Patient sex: F
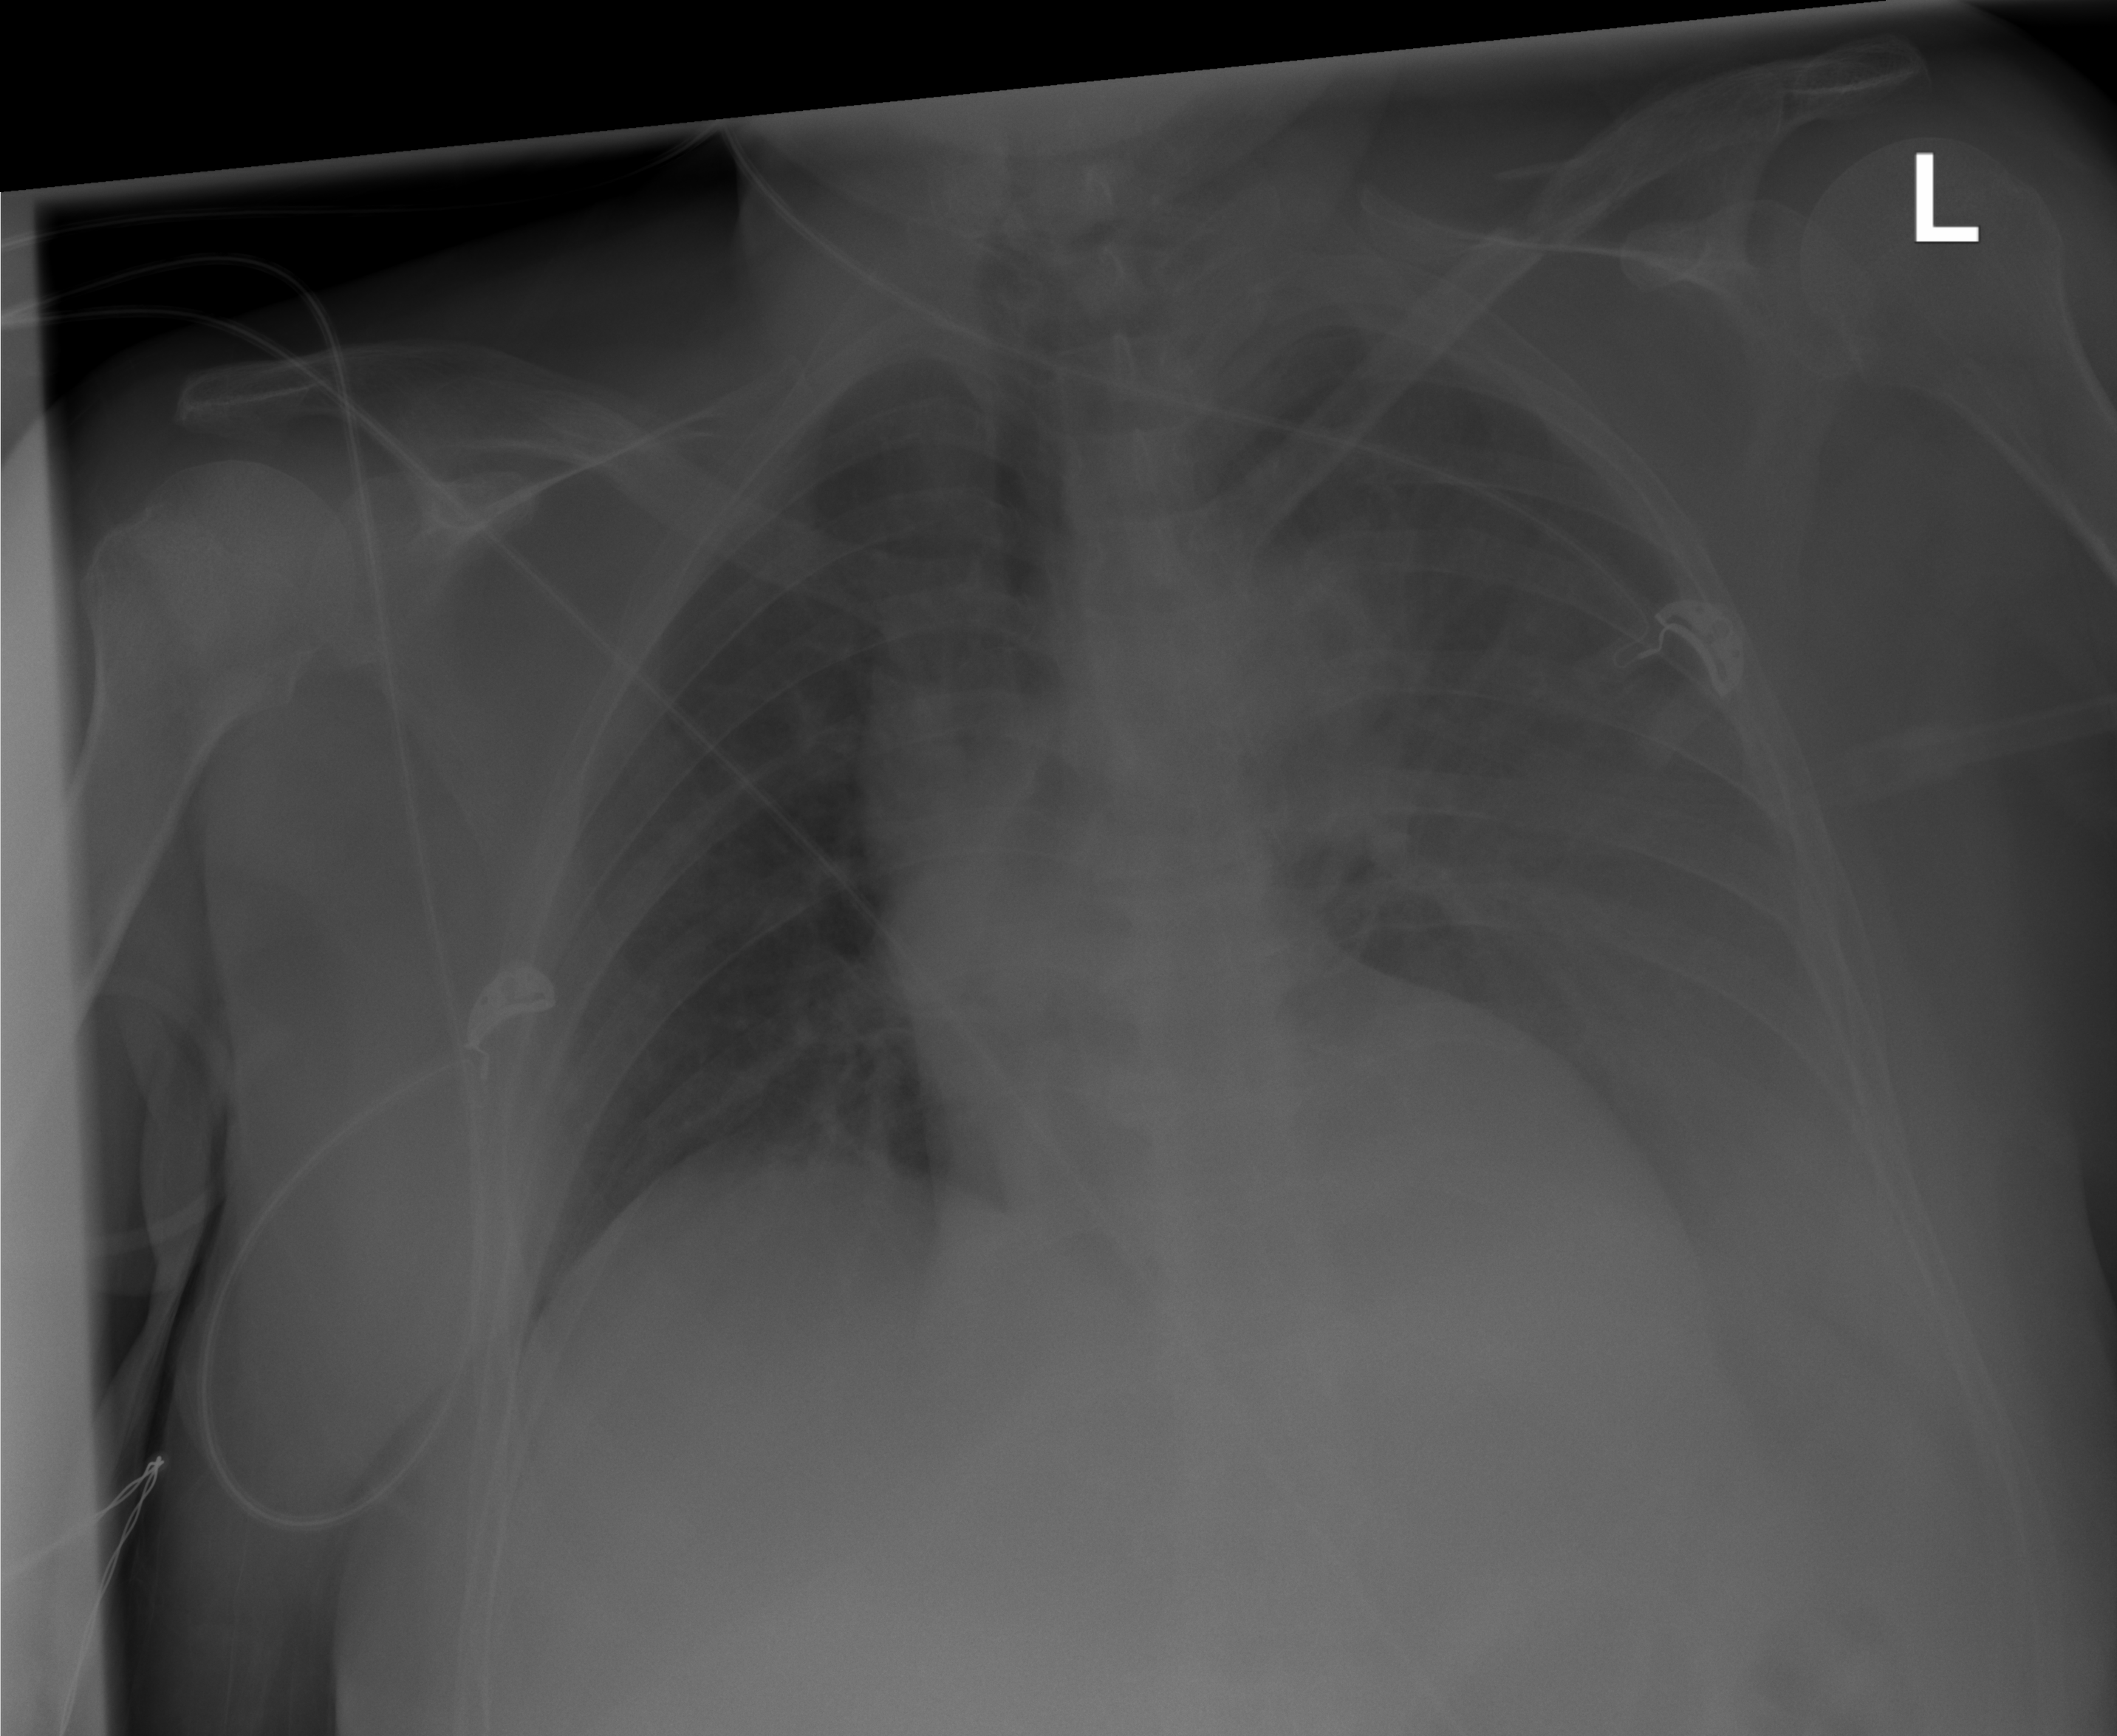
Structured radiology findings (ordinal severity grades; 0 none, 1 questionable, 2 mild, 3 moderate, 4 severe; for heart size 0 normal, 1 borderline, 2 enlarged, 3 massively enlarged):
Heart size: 0
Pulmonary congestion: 0
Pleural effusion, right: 0
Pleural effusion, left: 3
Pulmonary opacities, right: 0
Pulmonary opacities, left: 0
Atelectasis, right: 0
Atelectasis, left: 3